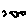
Label: cloud